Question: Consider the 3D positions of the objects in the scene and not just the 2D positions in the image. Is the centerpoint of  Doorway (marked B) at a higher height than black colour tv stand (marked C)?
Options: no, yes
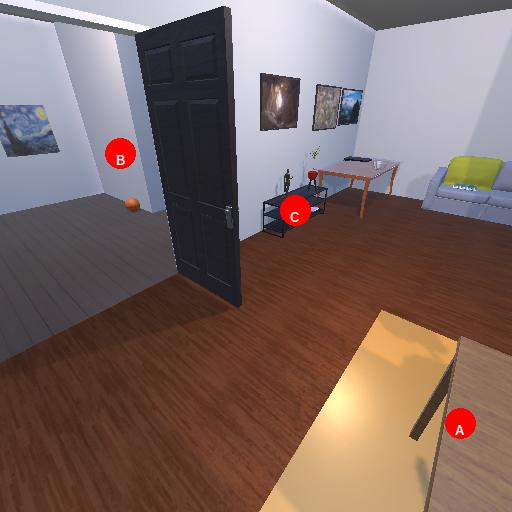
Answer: no